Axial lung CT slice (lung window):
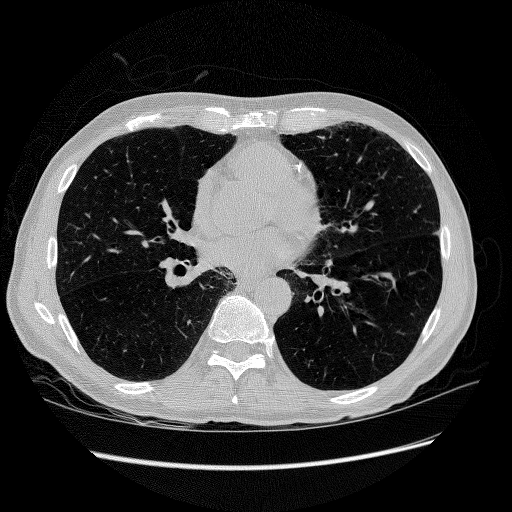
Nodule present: no